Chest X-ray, AP view. Patient: 49 years old, sex M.
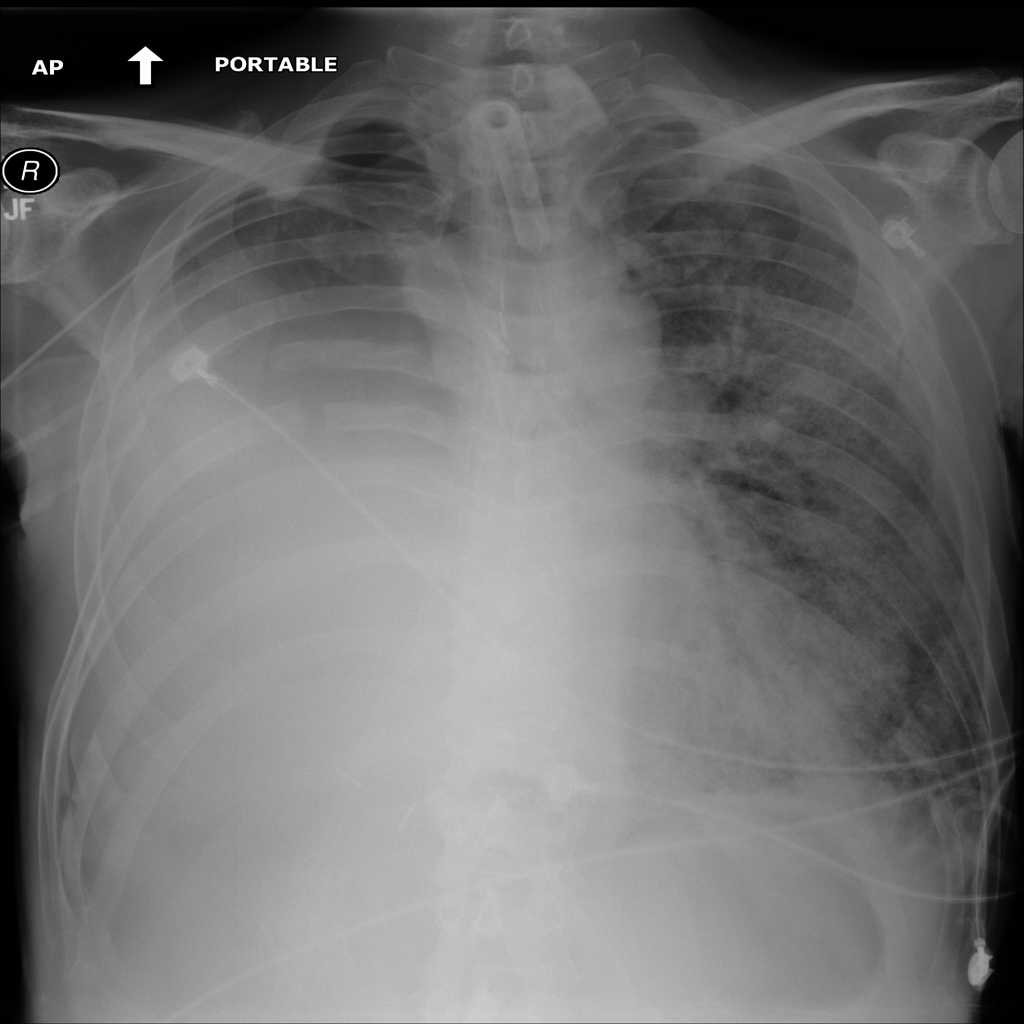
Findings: Effusion, Infiltration